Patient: sex M, age 60
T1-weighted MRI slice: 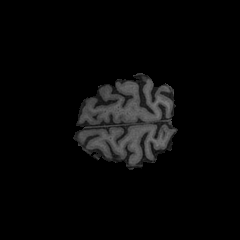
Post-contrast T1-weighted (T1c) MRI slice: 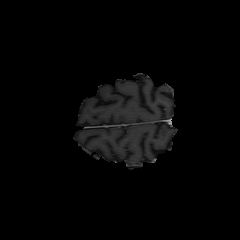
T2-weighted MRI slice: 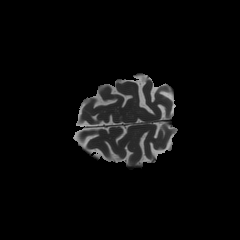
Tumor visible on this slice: no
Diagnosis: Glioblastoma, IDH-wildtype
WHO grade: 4